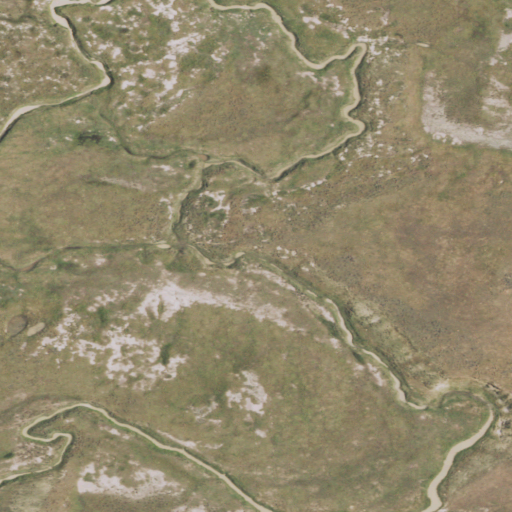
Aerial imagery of valley in Wyoming named Reeves Draw containing grassland and shrub